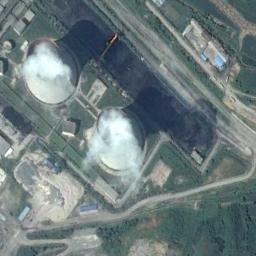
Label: thermal_power_station